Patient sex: M
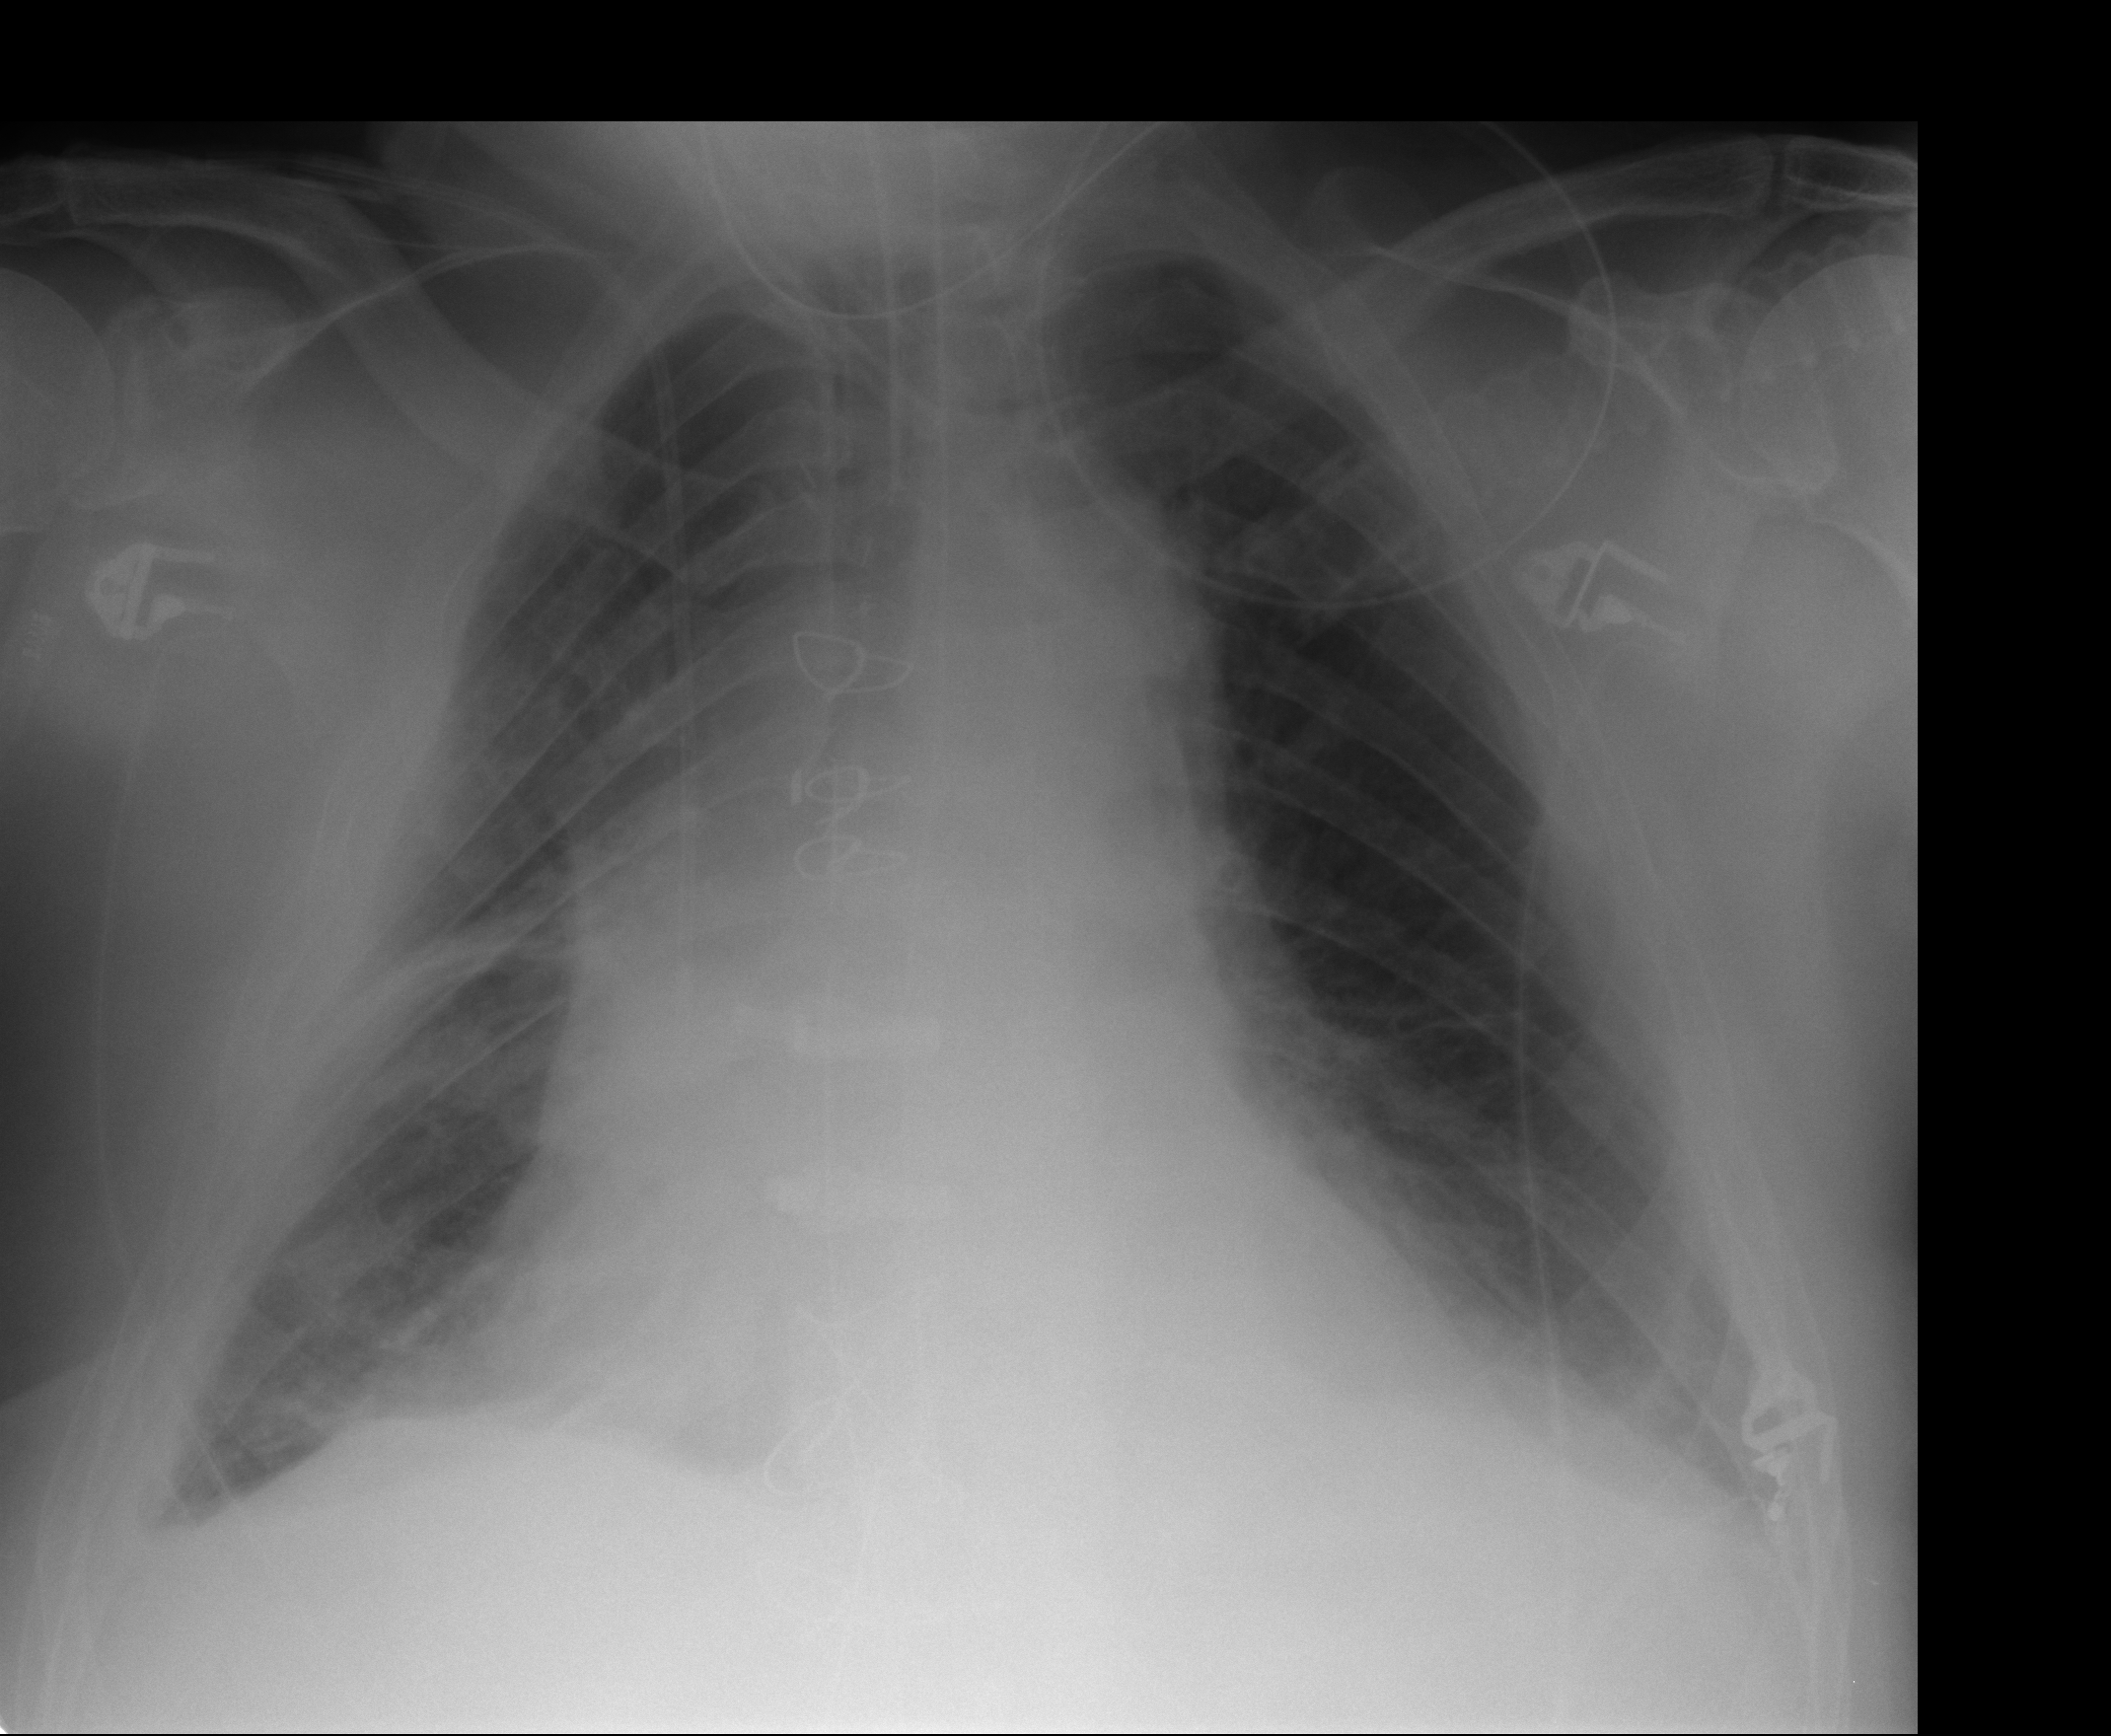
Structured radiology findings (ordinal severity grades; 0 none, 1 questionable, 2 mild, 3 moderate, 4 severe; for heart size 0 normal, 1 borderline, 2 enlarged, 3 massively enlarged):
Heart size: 2
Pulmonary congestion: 2
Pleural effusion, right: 1
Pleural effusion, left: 2
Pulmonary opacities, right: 1
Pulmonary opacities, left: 0
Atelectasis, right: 3
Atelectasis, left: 2